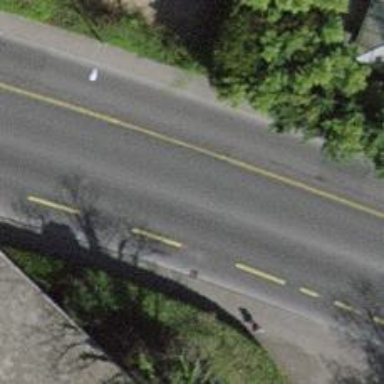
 where the bus lane is shared with cyclists."